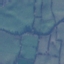
Land use / land cover class: Pasture